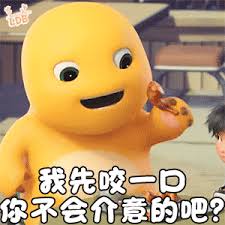
Label: nailong